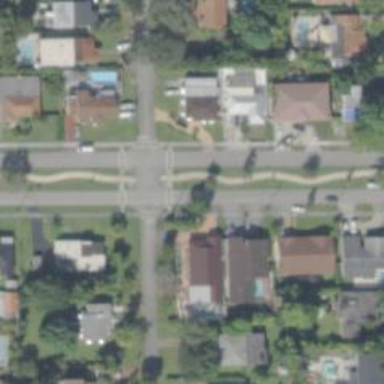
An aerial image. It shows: Marked crossing on footway.